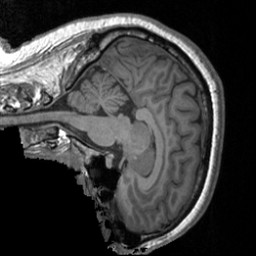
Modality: T1w
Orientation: sagittal
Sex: male
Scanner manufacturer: siemens
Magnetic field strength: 3 T
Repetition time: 1.9 s
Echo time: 0.00226 s